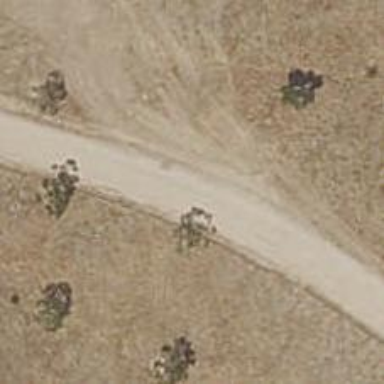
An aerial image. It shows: Dirt track road with grade2 tracktype.